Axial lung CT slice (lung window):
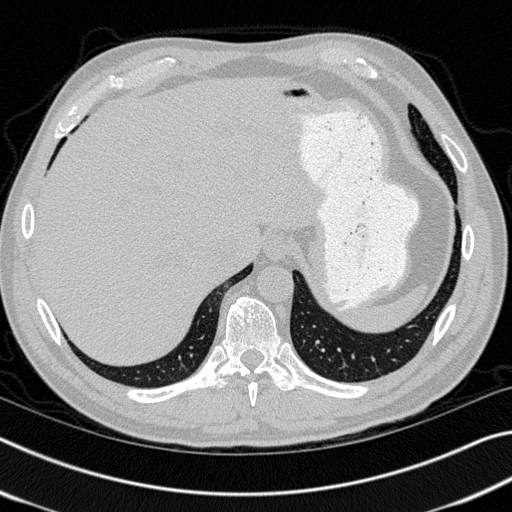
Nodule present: no